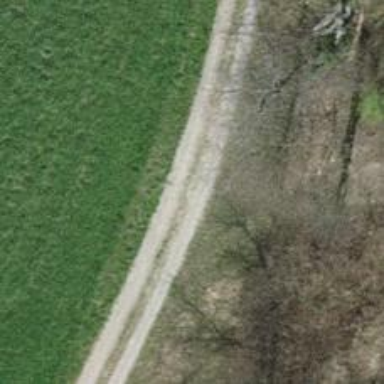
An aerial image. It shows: Gravel track with grade 2 tracktype.